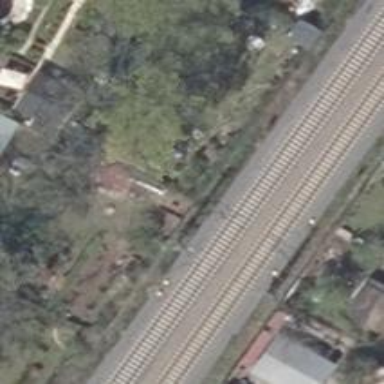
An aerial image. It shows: Milestone along the railway track with catenary mast.